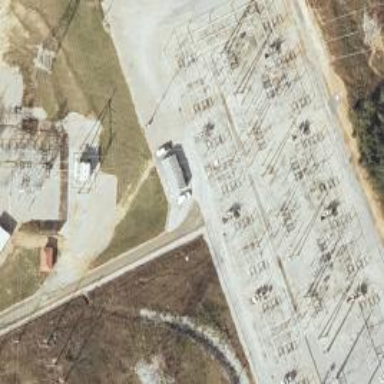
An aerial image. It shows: Switch for power supply.